Field crop: maize
Growth stage: 2
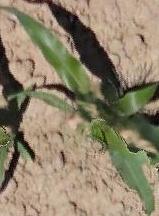
Species: maize